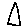
Label: triangle